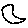
Label: moon